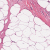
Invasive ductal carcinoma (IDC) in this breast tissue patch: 0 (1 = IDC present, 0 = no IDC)